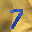
Label: 7